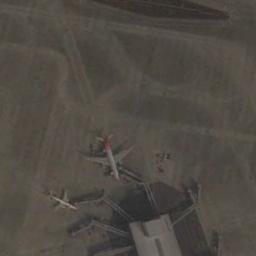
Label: airplane